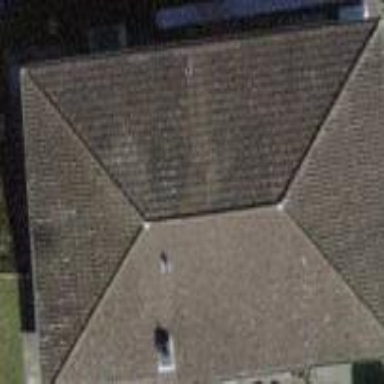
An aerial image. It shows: Building with tiled roof.